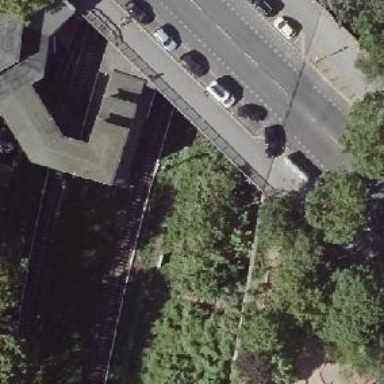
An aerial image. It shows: Railway signal.